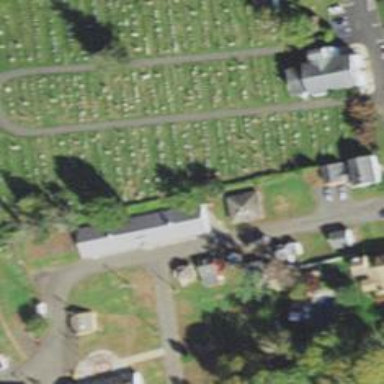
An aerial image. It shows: Private cemetery.